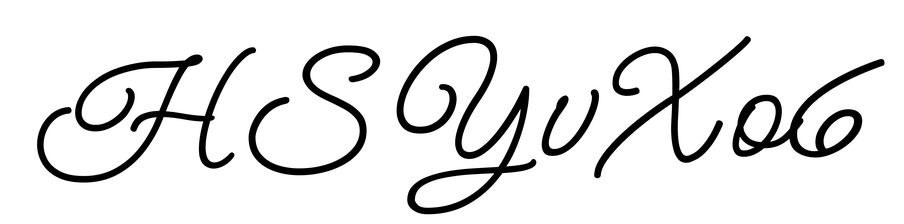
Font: MeowScript-Regular